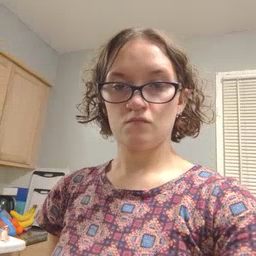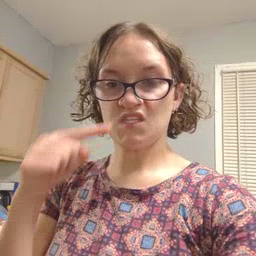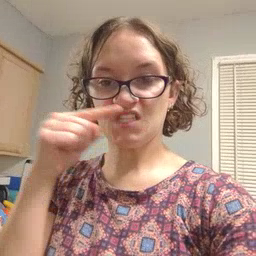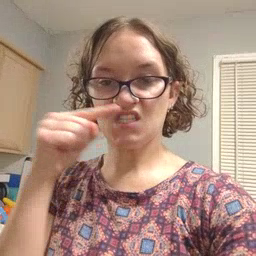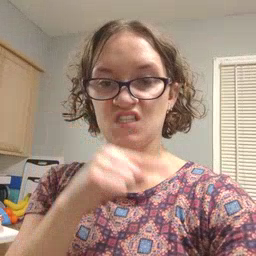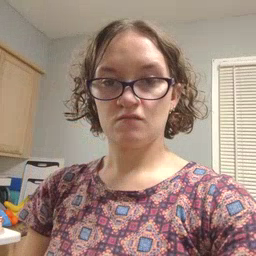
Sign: toothbrush